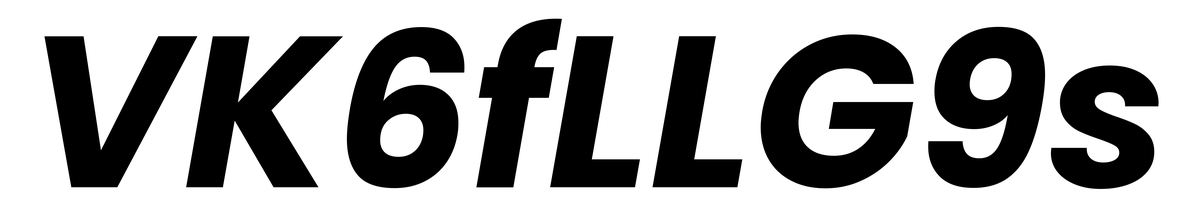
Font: Poppins-BoldItalic